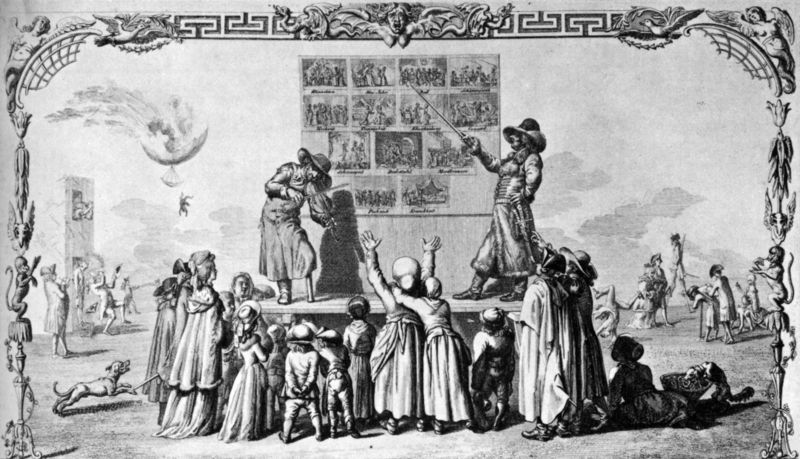
Titel: Verbesserung der Sitten
Künstler: Daniel Nikolaus Chodowiecki
Institution: Coburg, Kunstsammlung der Veste/Kupferstichkabinett
Schlagwörter: feuer, gruppe, himmel, menschen, haus, hund, rahmen, aufführung, bühne, musiker, theater, fliegen, kinder, bilder, markt, tafel, spielen, zeigen, druck, stich, zirkus, geige, sturz, gaukler, erwachsene, ballon, balon